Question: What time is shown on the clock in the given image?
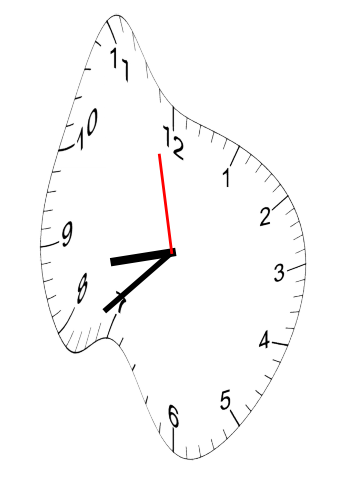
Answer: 08:37:58